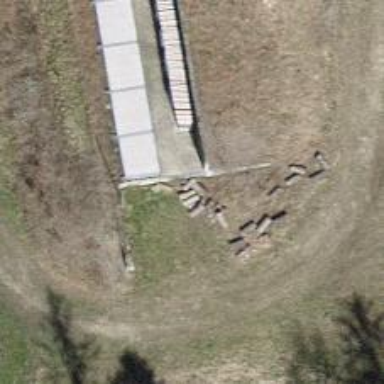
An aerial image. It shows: Retaining wall.